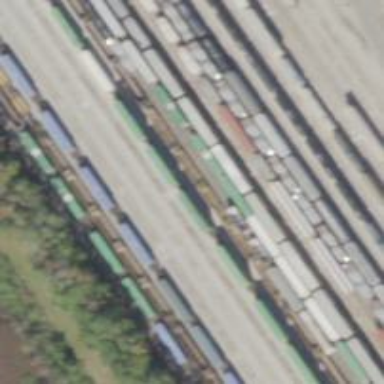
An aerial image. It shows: Railway yard in service.